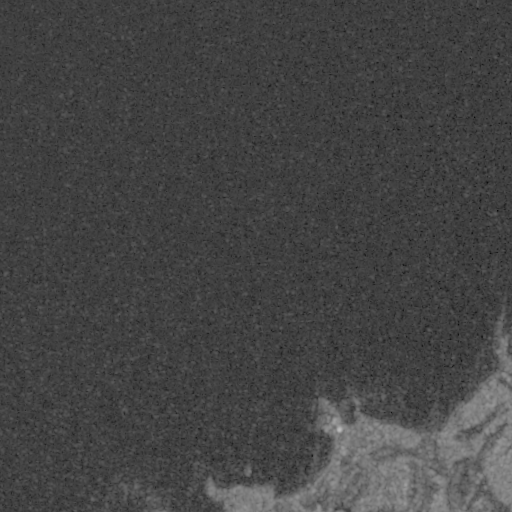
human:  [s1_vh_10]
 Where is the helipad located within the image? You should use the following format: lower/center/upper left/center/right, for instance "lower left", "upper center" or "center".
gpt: The helipad is located in the lower right of the image.
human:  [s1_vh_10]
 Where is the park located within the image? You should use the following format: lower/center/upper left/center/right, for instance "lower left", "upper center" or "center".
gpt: The park is located in the lower right of the image.
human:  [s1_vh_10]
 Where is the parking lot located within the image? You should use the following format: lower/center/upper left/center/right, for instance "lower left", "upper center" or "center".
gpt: The parking lot is located in the lower right of the image.
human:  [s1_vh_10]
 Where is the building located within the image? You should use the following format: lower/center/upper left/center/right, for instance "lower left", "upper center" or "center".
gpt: The building is located in the lower right of the image.
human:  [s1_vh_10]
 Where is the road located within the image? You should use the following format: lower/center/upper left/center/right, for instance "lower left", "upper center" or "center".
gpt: The road is located in the lower right of the image.
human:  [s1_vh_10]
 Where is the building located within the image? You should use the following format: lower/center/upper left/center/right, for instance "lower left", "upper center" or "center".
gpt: The building is located in the lower right of the image.
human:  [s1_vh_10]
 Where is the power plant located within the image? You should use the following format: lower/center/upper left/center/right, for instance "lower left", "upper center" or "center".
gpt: There is no power plant in the image.

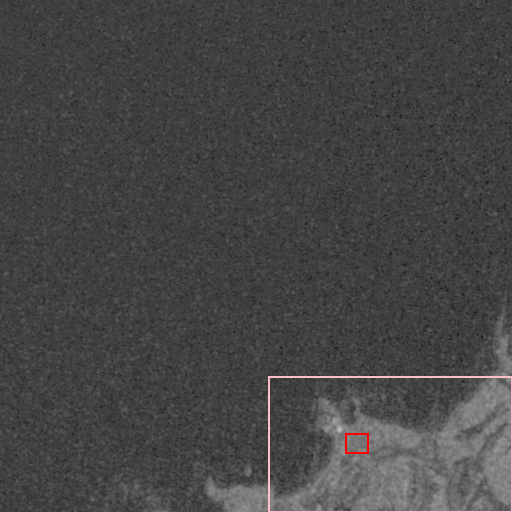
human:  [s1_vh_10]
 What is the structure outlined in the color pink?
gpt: The structure outlined in pink is a park.
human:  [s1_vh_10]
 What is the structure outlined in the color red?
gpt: The structure outlined in red is a parking lot.
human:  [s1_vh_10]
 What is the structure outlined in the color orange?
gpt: There is no orange outline.